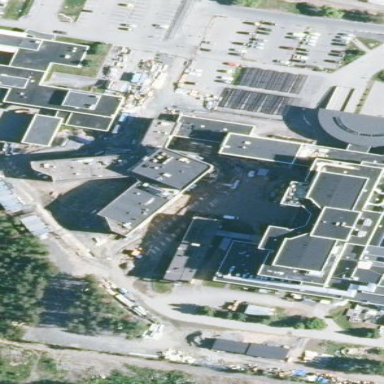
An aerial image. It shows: Hospital building.